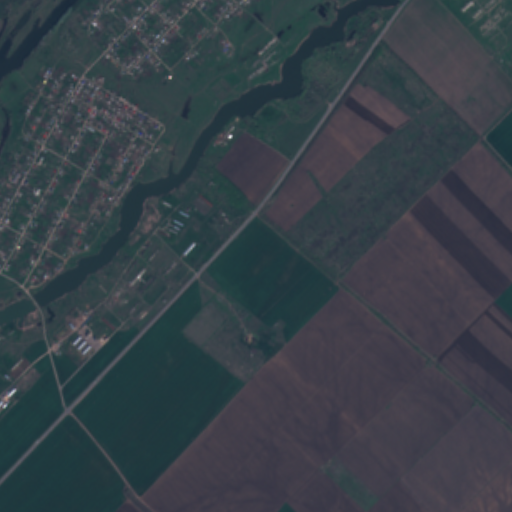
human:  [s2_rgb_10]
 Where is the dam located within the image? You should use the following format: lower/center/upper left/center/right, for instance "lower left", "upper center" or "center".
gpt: The dam is located in the center left of the image.
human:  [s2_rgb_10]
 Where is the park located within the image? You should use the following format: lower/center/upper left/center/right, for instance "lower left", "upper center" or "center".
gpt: The park is located in the upper left of the image.
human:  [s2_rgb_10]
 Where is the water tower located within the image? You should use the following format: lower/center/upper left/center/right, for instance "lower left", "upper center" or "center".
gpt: The water tower is located in the left of the image.
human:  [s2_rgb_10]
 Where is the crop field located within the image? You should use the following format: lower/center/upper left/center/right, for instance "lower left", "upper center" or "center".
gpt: There is no crop field in the image.